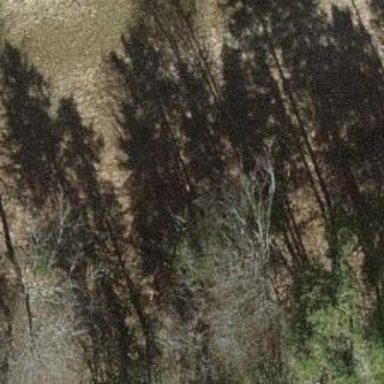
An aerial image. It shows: Single tag "natural: tree."